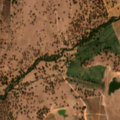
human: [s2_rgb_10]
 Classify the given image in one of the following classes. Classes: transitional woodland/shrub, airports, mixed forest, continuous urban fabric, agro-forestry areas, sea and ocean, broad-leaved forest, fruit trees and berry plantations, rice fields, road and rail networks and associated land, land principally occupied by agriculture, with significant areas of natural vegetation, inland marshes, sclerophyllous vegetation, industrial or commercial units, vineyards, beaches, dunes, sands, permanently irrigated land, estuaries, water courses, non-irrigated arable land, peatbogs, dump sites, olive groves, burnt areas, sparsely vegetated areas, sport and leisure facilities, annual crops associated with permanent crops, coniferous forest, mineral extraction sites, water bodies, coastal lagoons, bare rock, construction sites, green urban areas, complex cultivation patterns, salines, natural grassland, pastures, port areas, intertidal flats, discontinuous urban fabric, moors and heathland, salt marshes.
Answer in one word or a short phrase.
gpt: non-irrigated arable land, vineyards, agro-forestry areas